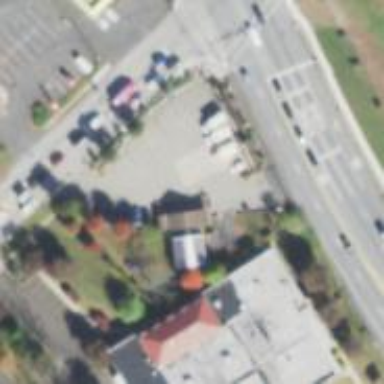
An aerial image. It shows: Car rental facility.